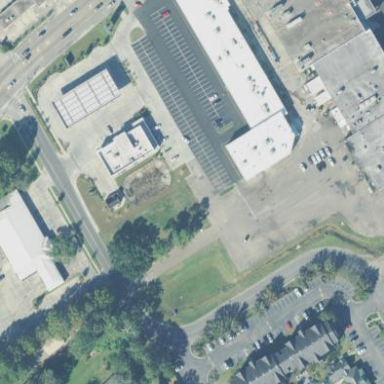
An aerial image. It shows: Retail building.